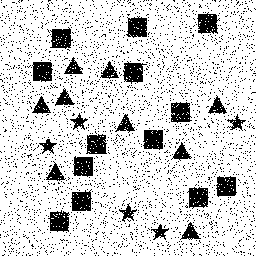
Squares: 13
Triangles: 9
Stars: 5
Total shapes: 27